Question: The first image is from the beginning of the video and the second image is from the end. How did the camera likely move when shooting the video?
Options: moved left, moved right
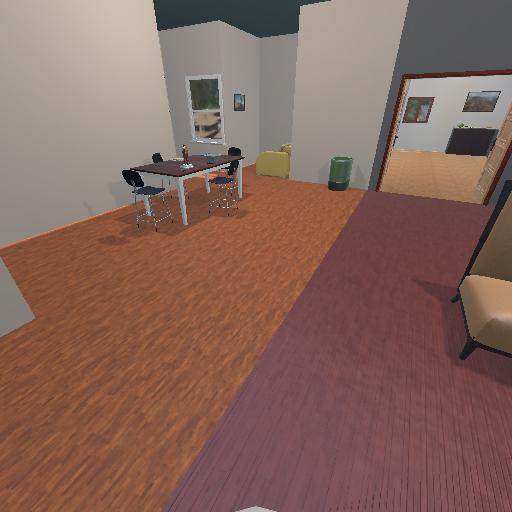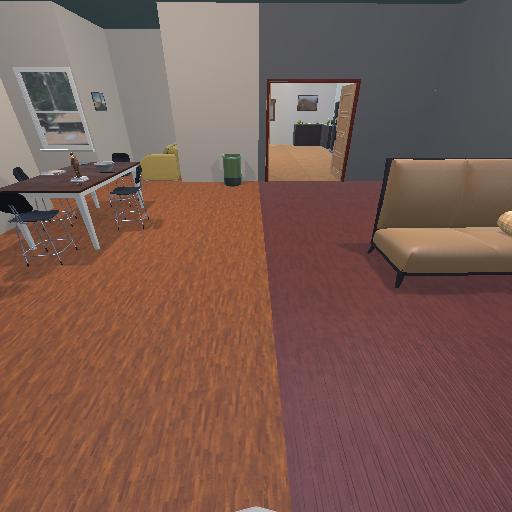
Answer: moved left